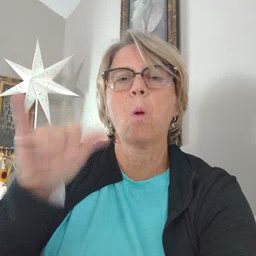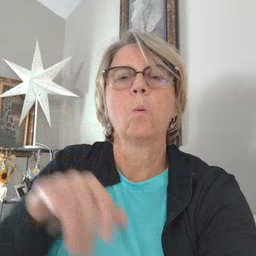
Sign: yellow